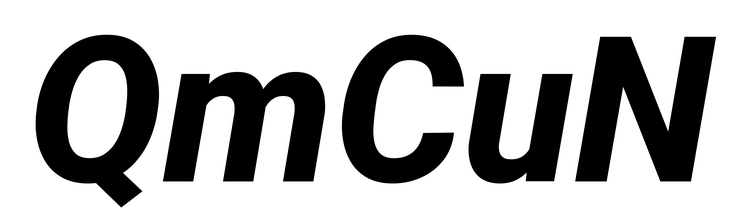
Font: Roboto-Italic_ExtraBold_Italic